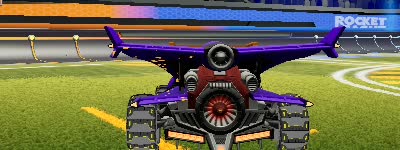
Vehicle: aftershock